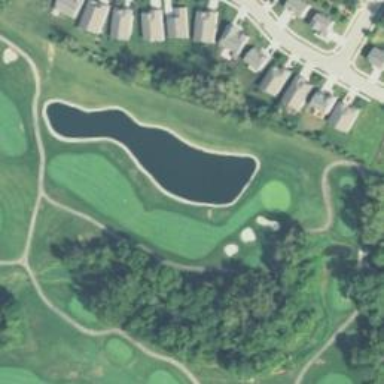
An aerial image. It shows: Golf fairway surrounded by grass.